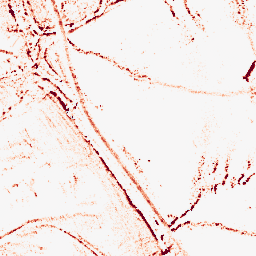
Category: morphological
Decomposition family: morphological_ellipse
Decomposition parameters: operation: opening
width: 5
height: 5
Upsampling method: edge_directed
Upsampling parameters: scale: 4
Upsampling scale: 4